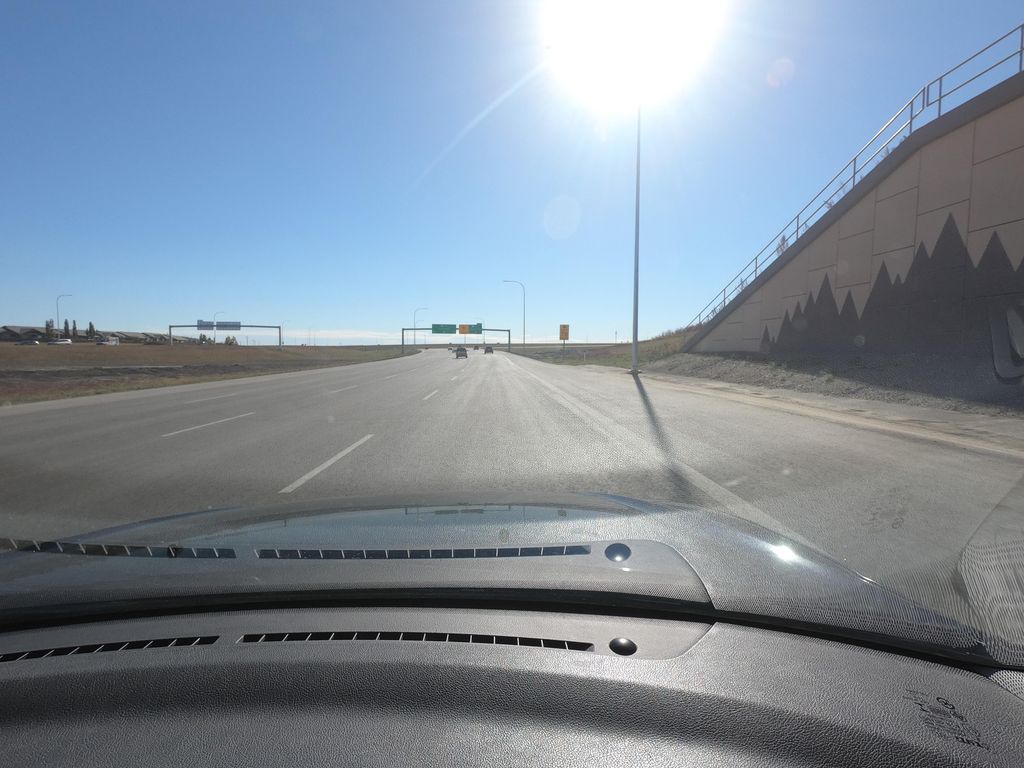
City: calgary